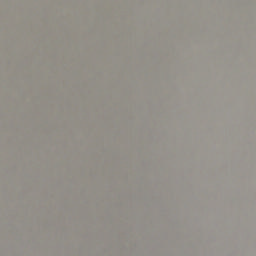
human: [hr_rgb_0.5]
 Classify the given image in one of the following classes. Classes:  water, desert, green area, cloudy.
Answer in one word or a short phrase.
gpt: cloudy